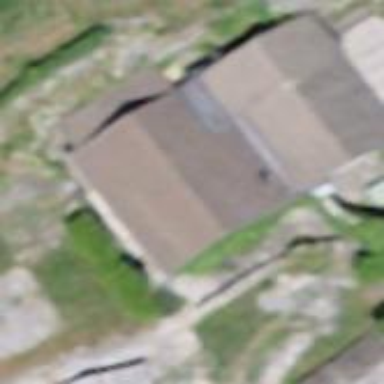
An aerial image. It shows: Simple and straightforward house.